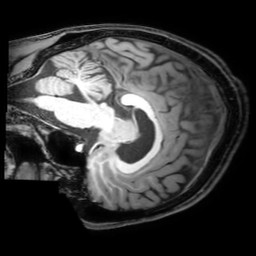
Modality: T1w
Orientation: sagittal
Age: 31
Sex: male
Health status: healthy
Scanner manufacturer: philips
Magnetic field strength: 3 T
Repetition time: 0.0079 s
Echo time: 0.0035 s